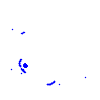
Particle: proton